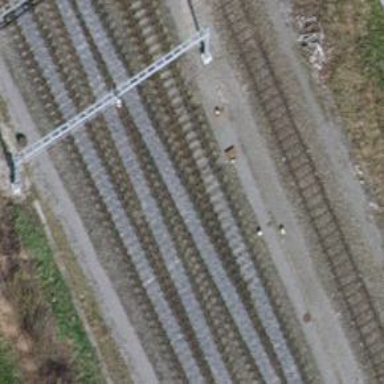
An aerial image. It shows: Single railway track with electrified contact line.